Interaction volume radius: 10 \u00c5
Interaction volume height: 10 \u00c5
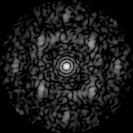
Disorder parameter: 0.5499